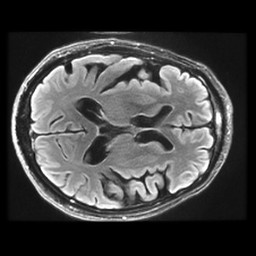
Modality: FLAIR
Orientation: axial
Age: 67
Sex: male
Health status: healthy
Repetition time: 12 s
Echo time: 0.09782 s